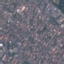
Land use / land cover class: Residential